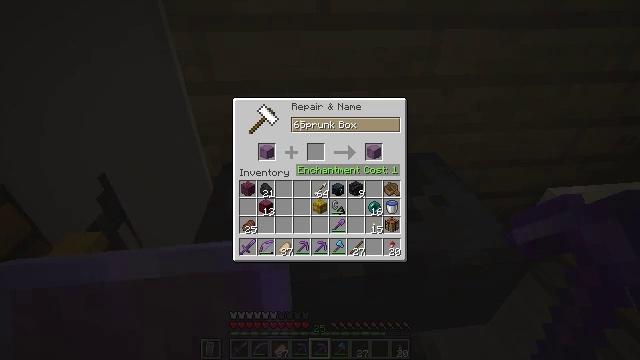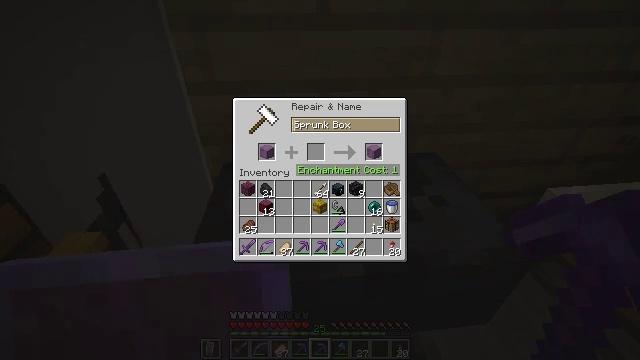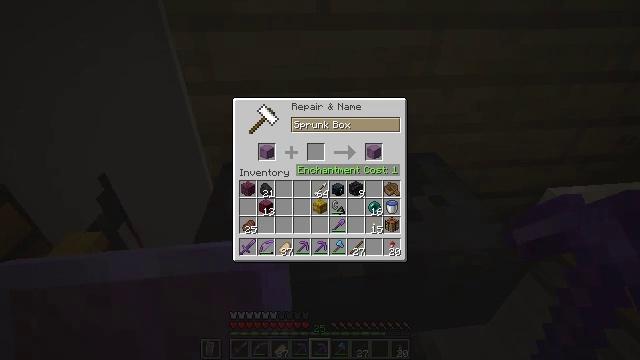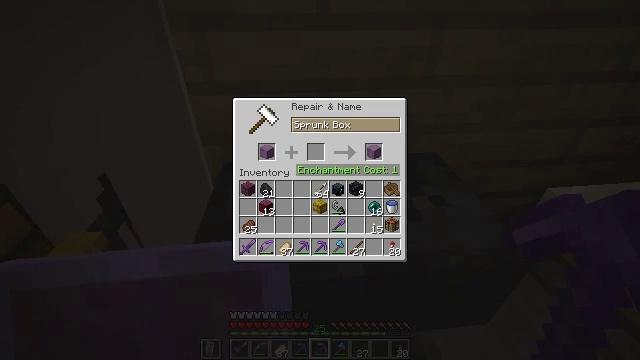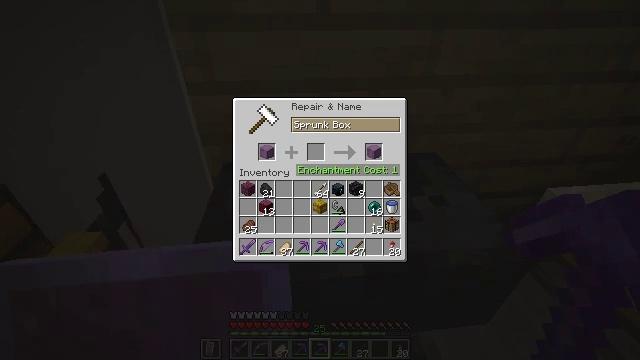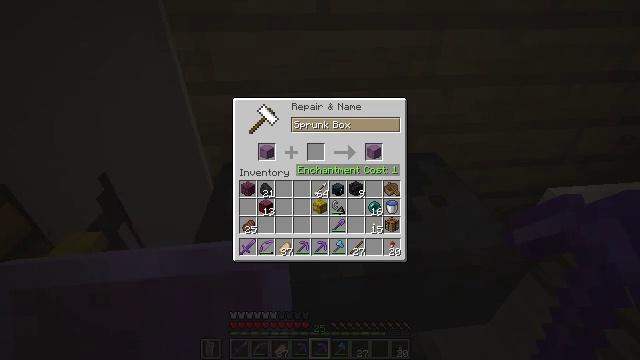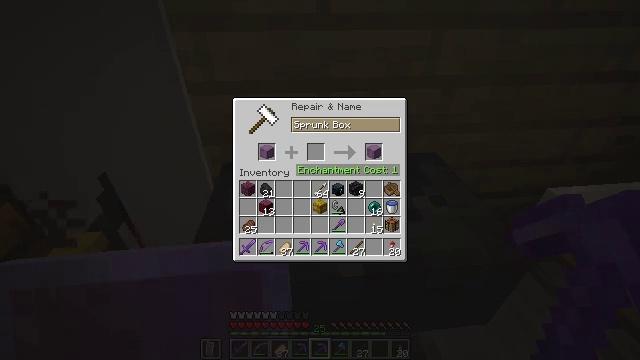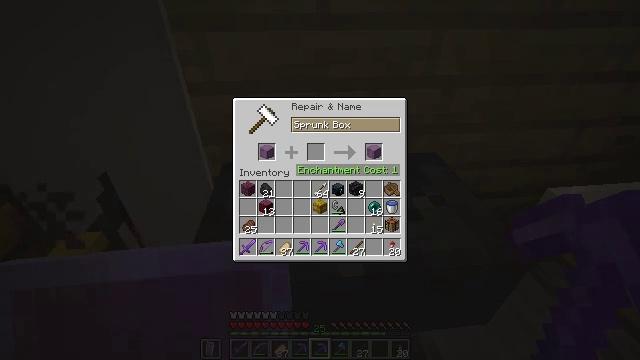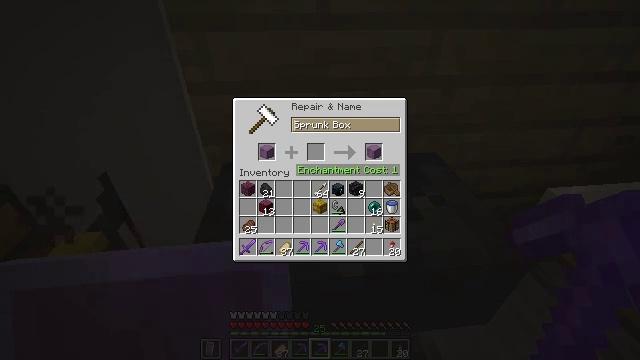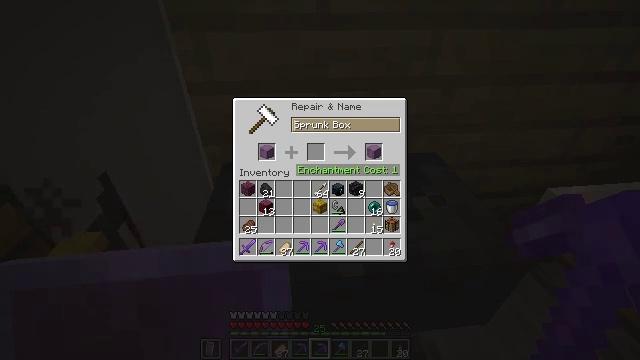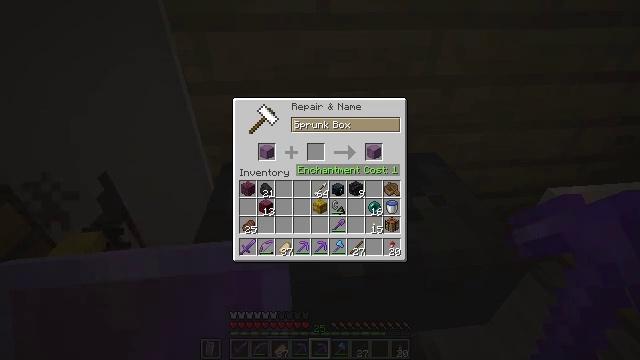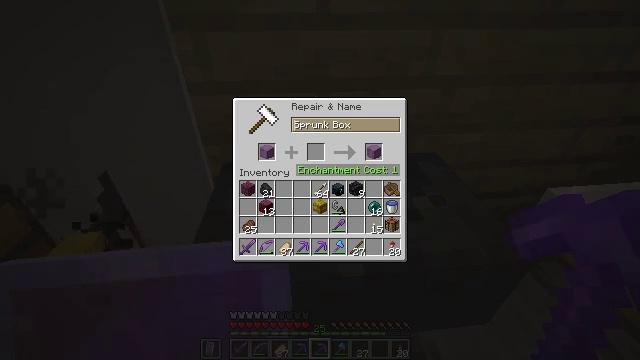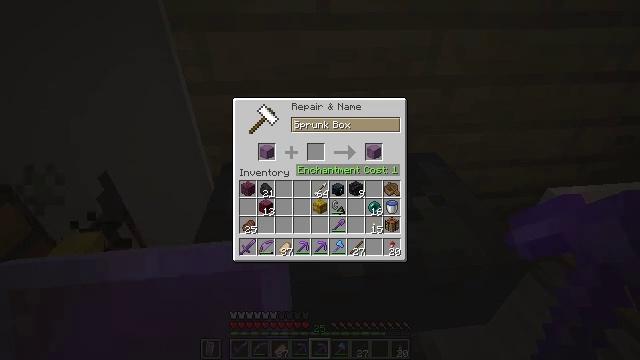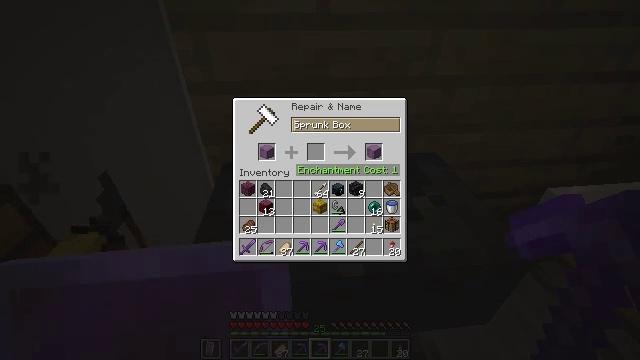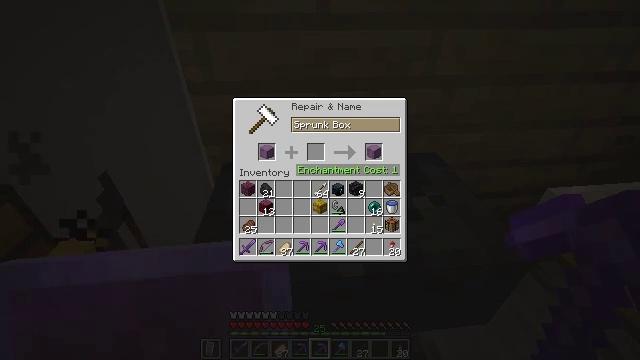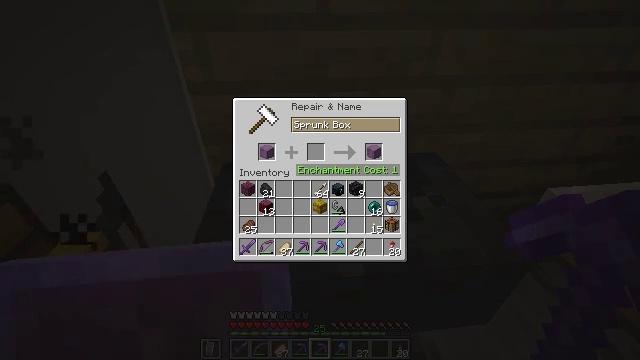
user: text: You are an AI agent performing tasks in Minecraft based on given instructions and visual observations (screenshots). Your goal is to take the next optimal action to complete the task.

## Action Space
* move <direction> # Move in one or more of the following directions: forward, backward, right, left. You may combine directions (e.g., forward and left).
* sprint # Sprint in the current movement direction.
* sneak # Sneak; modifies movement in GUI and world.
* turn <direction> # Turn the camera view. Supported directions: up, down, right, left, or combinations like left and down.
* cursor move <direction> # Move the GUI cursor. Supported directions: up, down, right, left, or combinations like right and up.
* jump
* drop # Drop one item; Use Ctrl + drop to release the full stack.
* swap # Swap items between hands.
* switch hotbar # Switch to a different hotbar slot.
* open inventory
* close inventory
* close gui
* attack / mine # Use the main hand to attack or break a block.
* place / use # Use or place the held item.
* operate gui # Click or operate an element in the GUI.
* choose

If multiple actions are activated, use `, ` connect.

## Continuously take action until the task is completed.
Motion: motion action
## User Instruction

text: Use the crafting table to craft magenta dye.
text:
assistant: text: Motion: no_op
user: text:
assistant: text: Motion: no_op
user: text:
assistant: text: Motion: no_op
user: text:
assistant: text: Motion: no_op
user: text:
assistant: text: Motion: no_op
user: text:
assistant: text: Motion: no_op
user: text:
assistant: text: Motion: no_op
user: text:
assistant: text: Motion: no_op
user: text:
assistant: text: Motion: no_op
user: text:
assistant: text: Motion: no_op
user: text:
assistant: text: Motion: no_op
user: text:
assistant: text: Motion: no_op
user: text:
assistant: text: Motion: no_op
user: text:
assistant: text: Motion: no_op
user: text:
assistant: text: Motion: no_op
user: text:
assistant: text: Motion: no_op
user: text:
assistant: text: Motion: no_op
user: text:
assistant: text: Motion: no_op
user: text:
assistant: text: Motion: no_op
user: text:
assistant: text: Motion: no_op
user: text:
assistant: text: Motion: no_op
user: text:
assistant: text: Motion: no_op
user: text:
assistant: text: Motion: turn down
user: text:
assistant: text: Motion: turn down
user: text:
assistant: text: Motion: turn down
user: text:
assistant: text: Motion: turn down
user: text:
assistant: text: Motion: no_op
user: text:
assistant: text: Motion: no_op
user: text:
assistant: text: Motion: no_op
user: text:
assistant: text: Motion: no_op